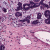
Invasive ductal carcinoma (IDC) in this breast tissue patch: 0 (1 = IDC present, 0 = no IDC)